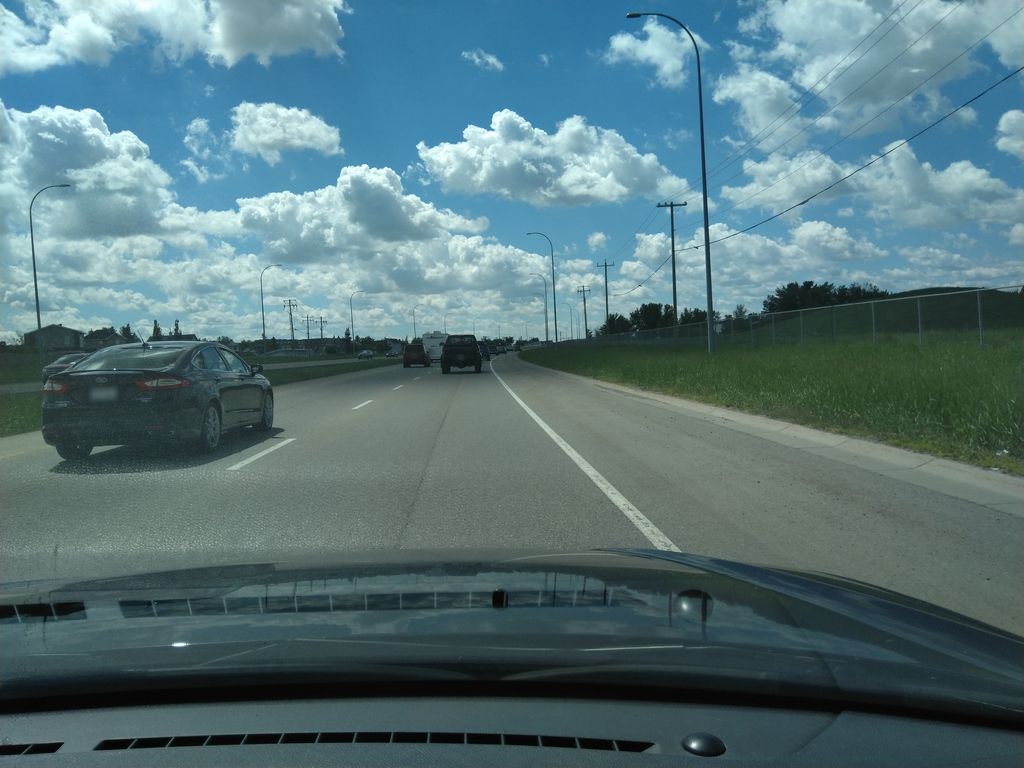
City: calgary